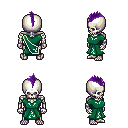
a pixel art fantasy rpg character, male body template, skeleton, sash dress, red pants, purple mohawk hairstyle, four views (front, back, left, right), 2x2 character sprite sheet, small pixel art, hard edges, no anti-aliasing